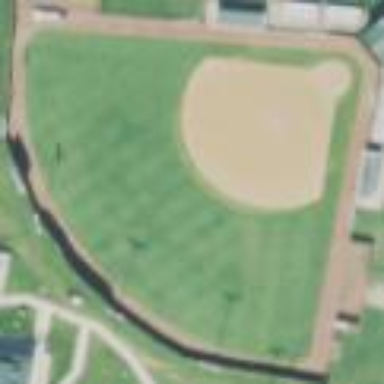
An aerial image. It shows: Softball pitch for leisure and sport activities.